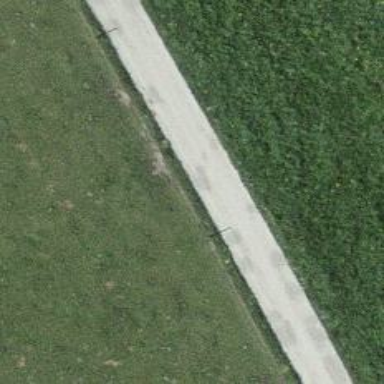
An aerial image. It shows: Gravel track with track type of grade3.